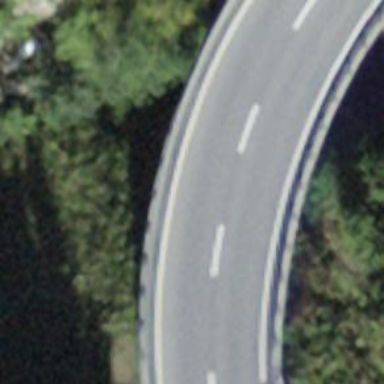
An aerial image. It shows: Secondary road on asphalt bridge.